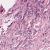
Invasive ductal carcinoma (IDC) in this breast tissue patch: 1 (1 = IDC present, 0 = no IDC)